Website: bh-photo
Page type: cart
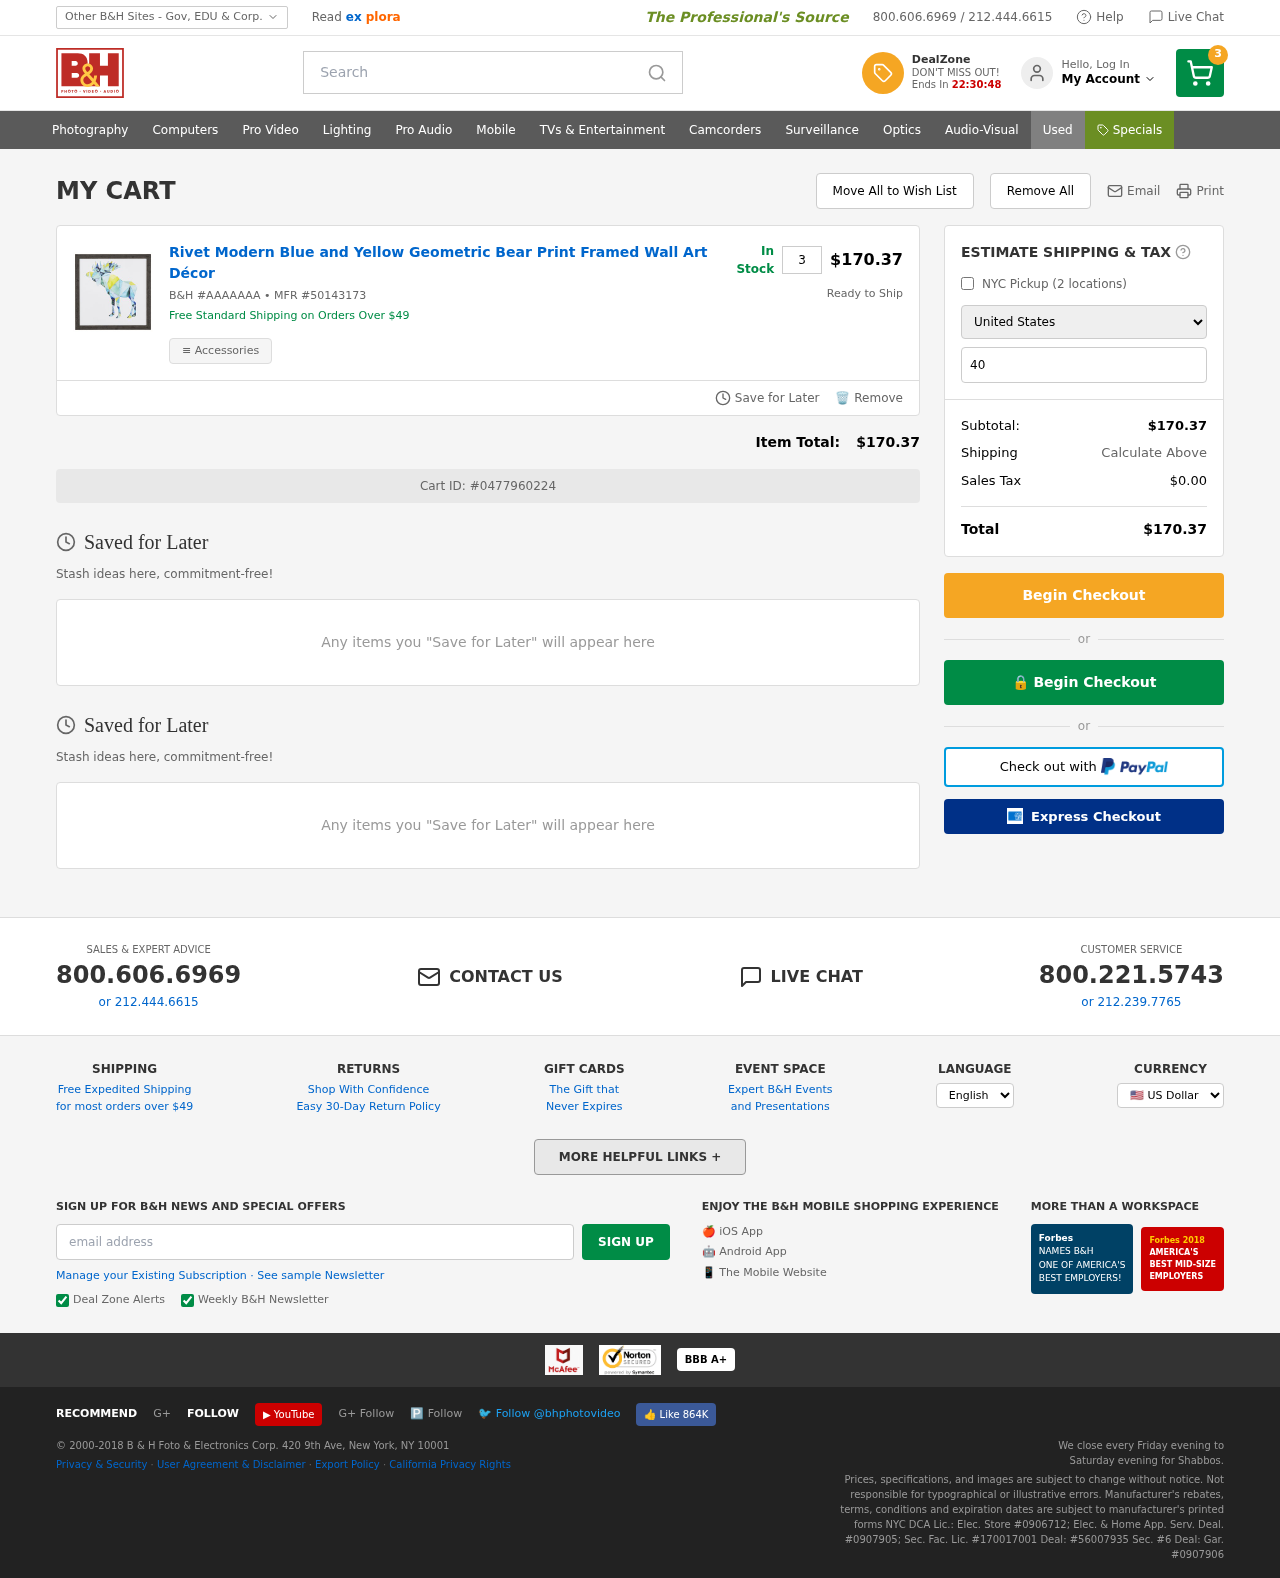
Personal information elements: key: PII_COUNTRY
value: United States
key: PII_EMAIL
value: dwilliams@hotmail.com
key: PII_POSTCODE
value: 40522
Product elements: key: PRODUCT1_NAME
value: Rivet Modern Blue and Yellow Geometric Bear Print Framed Wall Art Décor
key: PRODUCT1_QUANTITY
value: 3
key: PRODUCT1_SKU
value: AAAAAAA
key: PRODUCT1_MFR
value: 50143173
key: PRODUCT1_SUBTOTAL
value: $170.37
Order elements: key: ORDER_NUM_ITEMS
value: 3
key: ORDER_SUBTOTAL
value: $170.37
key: ORDER_ID
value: #0477960224
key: ORDER_TAX
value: $0.00
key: ORDER_TOTAL
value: $170.37
Search elements: key: HEADER_SEARCH
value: Search